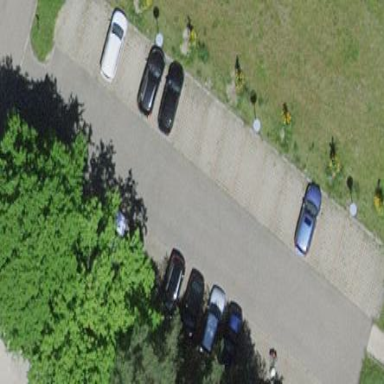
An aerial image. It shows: Parking area with surface.